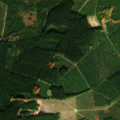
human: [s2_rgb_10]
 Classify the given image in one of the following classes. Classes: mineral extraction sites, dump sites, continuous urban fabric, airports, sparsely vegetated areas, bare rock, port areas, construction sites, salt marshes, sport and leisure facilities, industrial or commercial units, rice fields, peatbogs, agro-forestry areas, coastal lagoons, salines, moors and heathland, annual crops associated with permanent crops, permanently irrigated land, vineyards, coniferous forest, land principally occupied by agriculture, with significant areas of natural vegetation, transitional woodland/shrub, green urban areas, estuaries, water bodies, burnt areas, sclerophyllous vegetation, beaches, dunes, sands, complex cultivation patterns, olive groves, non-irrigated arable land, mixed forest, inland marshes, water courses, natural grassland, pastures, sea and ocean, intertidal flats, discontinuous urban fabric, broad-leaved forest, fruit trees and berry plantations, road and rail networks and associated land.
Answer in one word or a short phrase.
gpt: coniferous forest, mixed forest, transitional woodland/shrub